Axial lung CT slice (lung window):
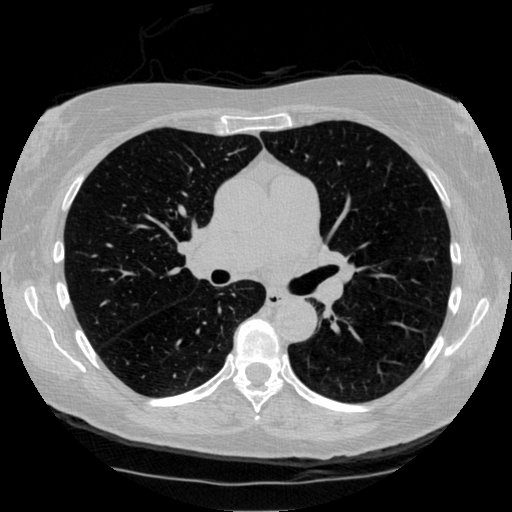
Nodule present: no